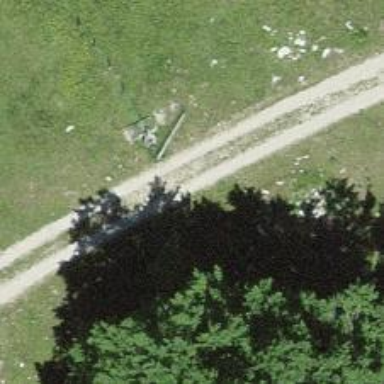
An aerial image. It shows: Gate.